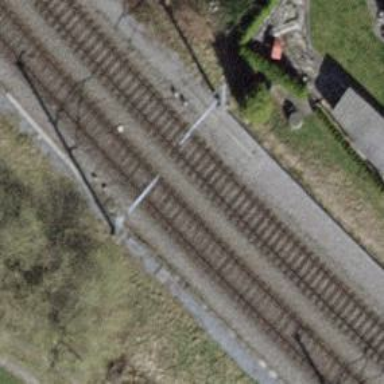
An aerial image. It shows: Single railway track with electrified contact line.